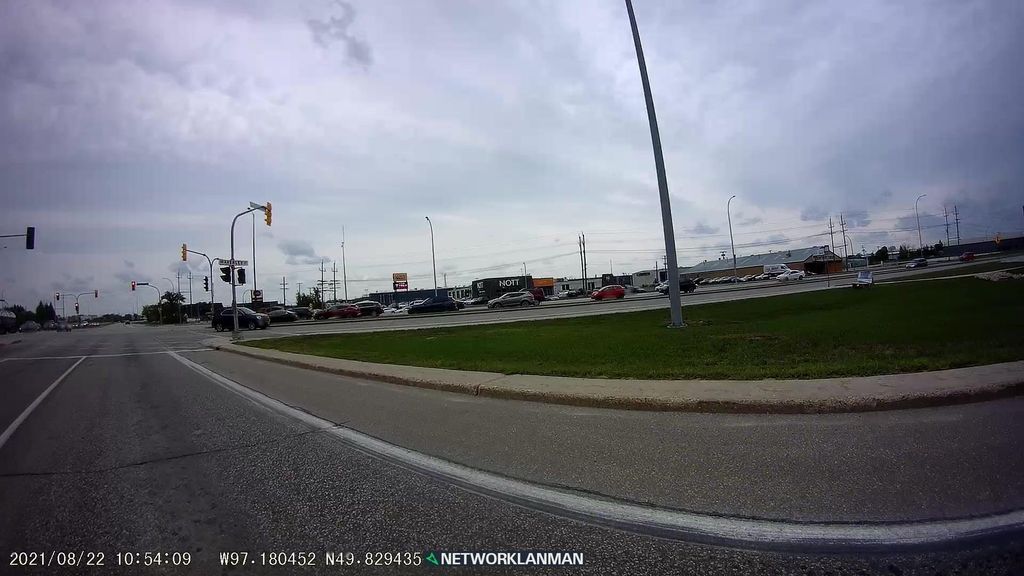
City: winnipeg